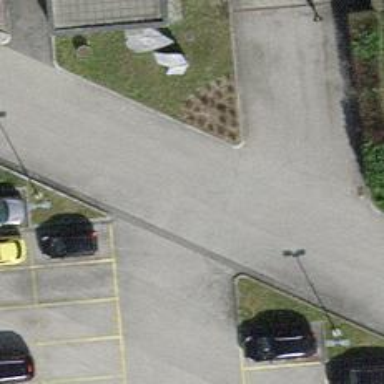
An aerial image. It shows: Road serving as parking aisle.